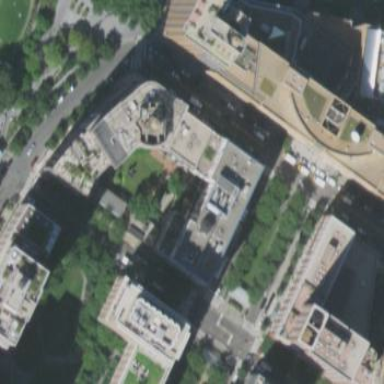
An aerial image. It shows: Building.